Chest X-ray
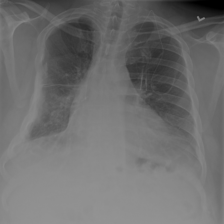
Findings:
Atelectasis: negative
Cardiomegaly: negative
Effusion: negative
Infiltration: negative
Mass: negative
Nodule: negative
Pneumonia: negative
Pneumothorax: negative
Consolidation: negative
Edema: negative
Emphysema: negative
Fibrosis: negative
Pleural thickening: negative
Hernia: negative